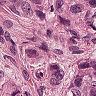
Metastatic tissue present: yes